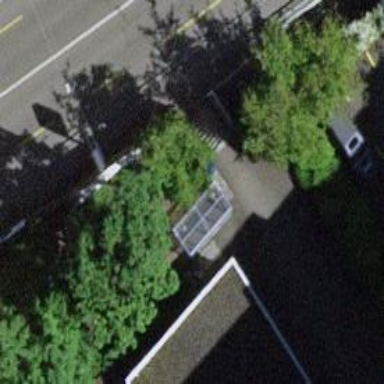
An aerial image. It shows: Set of steps with paving stones. There is also ramp available.